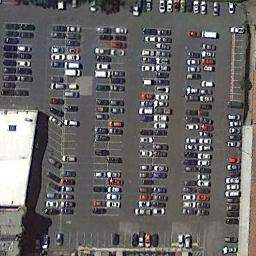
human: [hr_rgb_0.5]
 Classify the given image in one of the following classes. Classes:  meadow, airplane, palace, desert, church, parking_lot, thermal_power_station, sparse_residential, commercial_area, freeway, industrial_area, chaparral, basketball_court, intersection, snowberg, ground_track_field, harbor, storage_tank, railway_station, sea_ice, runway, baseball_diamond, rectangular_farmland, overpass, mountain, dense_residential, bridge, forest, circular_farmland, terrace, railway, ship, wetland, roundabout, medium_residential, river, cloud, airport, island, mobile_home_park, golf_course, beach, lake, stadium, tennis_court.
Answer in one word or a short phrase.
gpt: parking_lot